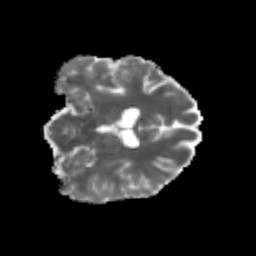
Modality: MD
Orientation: coronal
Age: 21
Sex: male
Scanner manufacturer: siemens
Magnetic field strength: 3 T
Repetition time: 3.5 s
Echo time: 0.125 s